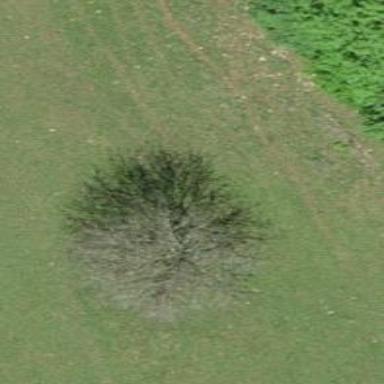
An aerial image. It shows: Agricultural area with deciduous broadleaved trees.